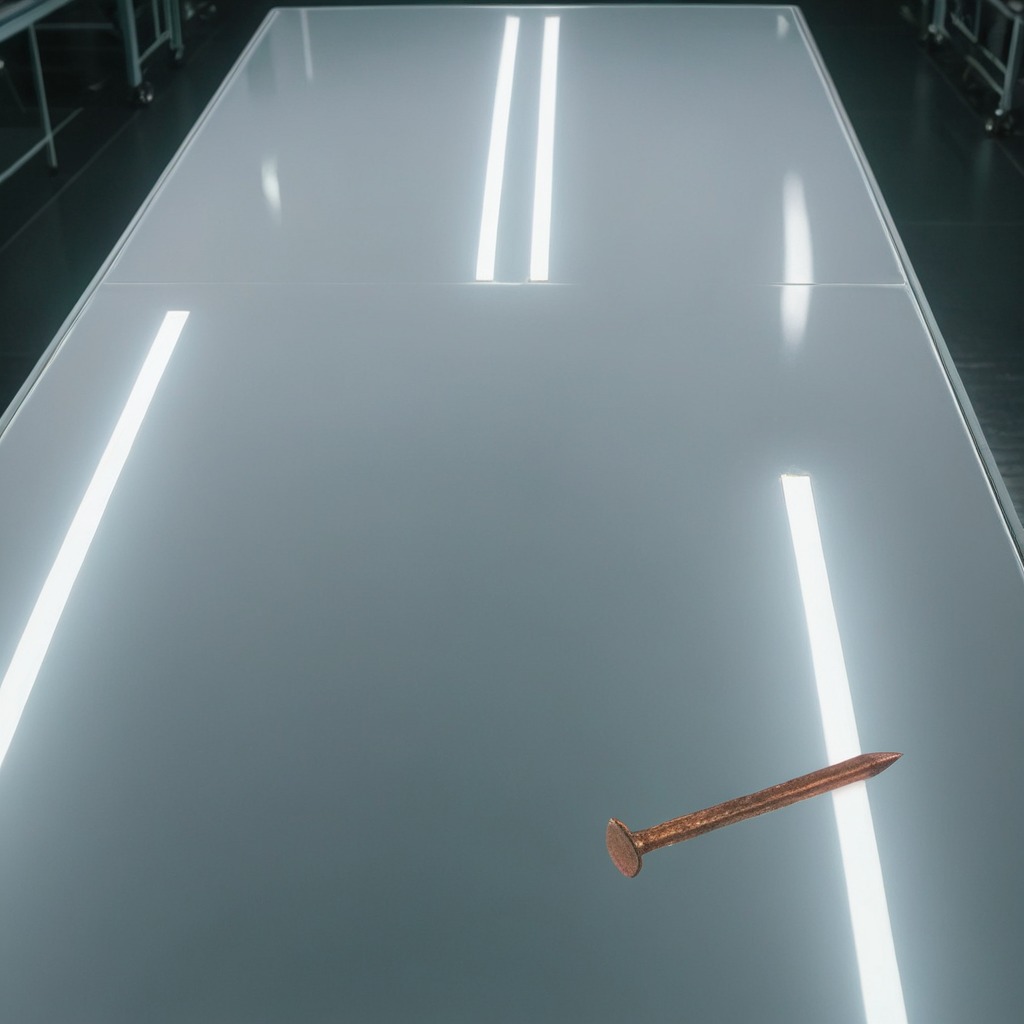
An iron nail is lying on the table.